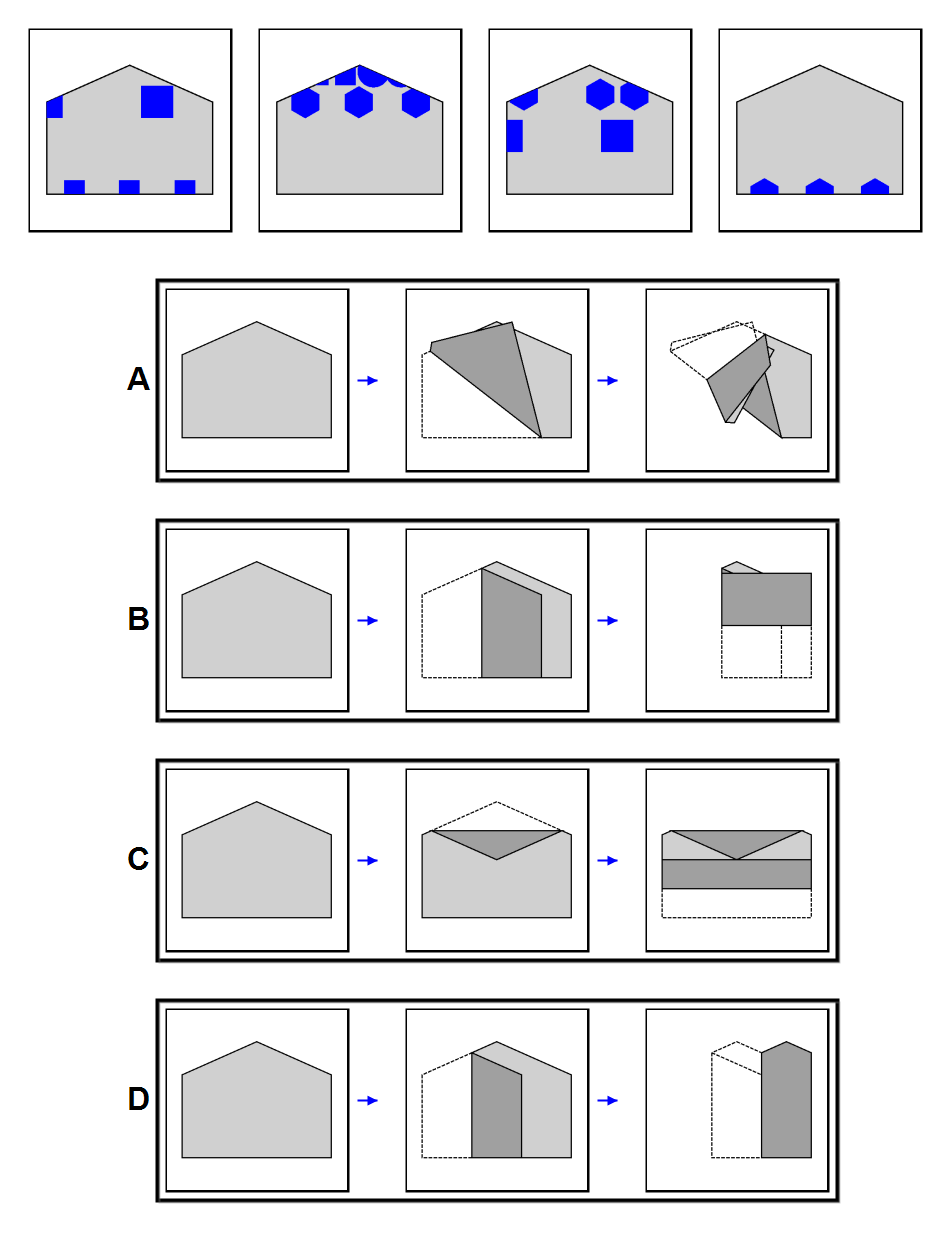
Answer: D